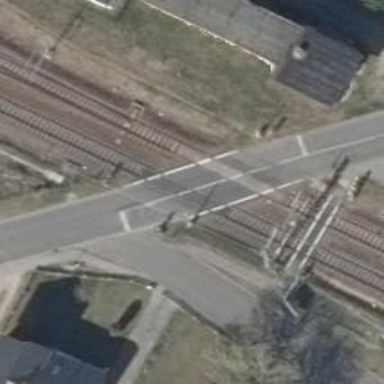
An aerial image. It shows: Level crossing with light signals and saltire markings.